Question: Anyone knows how to solve/remove this very annoying WARNING?
'''
Running "karma:unit" (karma) task
INFO [karma]: Karma v0.12.23 server started at http://localhost:8080/
INFO [launcher]: Starting browser PhantomJS
INFO [PhantomJS 1.9.7 (Windows 7)]: Connected on socket rrNTMtmcd322dIl7A9fa with id 95590782
WARN [web-server]: 404: /views/nav/offline.html
WARN [web-server]: 404: /views/scan/scan.qr.html
'''
'''
// Karma configuration
// http://karma-runner.github.io/0.12/config/configuration-file.html
// Generated on 2014-08-26 using
// generator-karma 0.8.3
module.exports = function (config) {
'use strict';
config.set({
// enable / disable watching file and executing tests whenever any file changes
autoWatch: true,
// base path, that will be used to resolve files and exclude
basePath: '../',
// testing framework to use (jasmine/mocha/qunit/...)
frameworks: ['jasmine'],
// list of files / patterns to load in the browser
files: [
'bower_components/angular/angular.js',
'bower_components/angular-mocks/angular-mocks.js',
'bower_components/angular-animate/angular-animate.js',
'bower_components/angular-cookies/angular-cookies.js',
'bower_components/angular-resource/angular-resource.js',
'bower_components/angular-route/angular-route.js',
'bower_components/angular-sanitize/angular-sanitize.js',
'bower_components/angular-touch/angular-touch.js',
'bower_components/angular-ui-router/release/angular-ui-router.js',
'bower_components/angular-local-storage/angular-local-storage.js',
'bower_components/ionic/release/js/ionic.js',
'bower_components/ionic/release/js/ionic-angular.js',
'app/scripts/**/*.js',
'test/spec/**/*.js'
],
// list of files / patterns to exclude
exclude: [],
// web server port
port: 8080,
// Start these browsers, currently available:
// - Chrome
// - ChromeCanary
// - Firefox
// - Opera
// - Safari (only Mac)
// - PhantomJS
// - IE (only Windows)
browsers: [
'PhantomJS'
],
// Which plugins to enable
plugins: [
'karma-phantomjs-launcher',
'karma-jasmine'
],
// Continuous Integration mode
// if true, it capture browsers, run tests and exit
singleRun: false,
colors: true,
// level of logging
// possible values: LOG_DISABLE || LOG_ERROR || LOG_WARN || LOG_INFO || LOG_DEBUG
logLevel: config.LOG_INFO
// Uncomment the following lines if you are using grunt's server to run the tests
// proxies: {
// '/': 'http://localhost:9000/'
// },
// URL root prevent conflicts with the site root
// urlRoot: '_karma_'
});
};
'''

'''
.config(function ($stateProvider, $urlRouterProvider) {
$stateProvider
// ACCOUNT
.state('account', {
abstract: true,
url: '/account',
templateUrl: 'index.html'
})
.state('account.main', {
url: '',
templateUrl: 'views/account/account.main.html'
})
.
.
.
// MENU
.state('menu', {
abstract: true,
url: '/menu',
templateUrl: 'views/nav/menu.html'
})
.state('menu.main', {
url: '/main',
views: {
'menuContent': {
templateUrl: 'views/dash/dash.main.html'
}
}
})
.
.
.
// OFFLINE MENU
.state('offline', {
abstract: true,
url: '/offline',
templateUrl: 'views/nav/offline.html'
})
.state('offline.product', {
url: '/product',
views: {
'menuContent': {
templateUrl: 'views/product/product.list.html'
}
}
})
.state('offline.qr', {
url: '/qr',
views: {
'menuContent': {
templateUrl: 'views/scan/scan.qr.html'
}
}
})
.state('offline.cart', {
url: '/cart',
views: {
'menuContent': {
templateUrl: 'views/cart/cart.list.html'
}
}
})
;
$urlRouterProvider.otherwise('/account');
})
'''
I have also tried this related issue:
<URL>
With no luck.
I have also tried the following:
1) Adding path to html:
'''
'app/scripts/**/*.js',
'app/views/**/*.html',
'test/spec/**/*.js'
'''
2) Create pattern:
'''
'app/scripts/**/*.js',
'test/spec/**/*.js',
{pattern: 'app/views/**', watched: false, included: false, served: true}
'''
3) Exclude the path to html files:
'''
// list of files / patterns to exclude
exclude: ['app/views/**'],
'''
But nothing works, the warning still exist. I'm assuming that this could be a bug?
I just did what Chad Robinson says, and the next warning is about missing 'index.html'.
So what I did is this:
'''
proxies: {
'/views/': '/app/views/',
'/index.html': '/app/index.html'
}
'''
But there is still warning:
'''
Microsoft Windows [Version 6.1.7601]
Copyright (c) 2009 Microsoft Corporation. All rights reserved.
C:\Grabhut.MobileApp\Grabhut>grunt
Running "newer:jshint" (newer) task
Running "newer:jshint:all" (newer) task
No newer files to process.
Running "newer:jshint:test" (newer) task
No newer files to process.
Running "clean:server" (clean) task
Cleaning .tmp...OK
Running "concurrent:test" (concurrent) task
Running "compass:dist" (compass) task
directory .tmp/styles
write .tmp/styles/icomoon.css (0.007s)
write .tmp/styles/override.css (0.055s)
Running "compass:server" (compass) task
Done, without errors.
Running "autoprefixer:dist" (autoprefixer) task
File .tmp/styles/icomoon.css created.
C:\Grabhut.MobileApp\Grabhut>grunt
Running "newer:jshint" (newer) task
Running "newer:jshint:all" (newer) task
No newer files to process.
Running "newer:jshint:test" (newer) task
No newer files to process.
Running "clean:server" (clean) task
Cleaning .tmp...OK
Running "concurrent:test" (concurrent) task
Running "compass:dist" (compass) task
directory .tmp/styles
write .tmp/styles/icomoon.css (0.007s)
write .tmp/styles/override.css (0.054s)
Running "compass:server" (compass) task
Done, without errors.
Running "autoprefixer:dist" (autoprefixer) task
File .tmp/styles/icomoon.css created.
File .tmp/styles/override.css created.
Running "connect:test" (connect) task
Started connect web server on http://localhost:9001
Running "karma:unit" (karma) task
C:\Grabhut.MobileApp\Grabhut est\karma.conf.js:73
C:\Grabhut.MobileApp\Grabhut>grunt
Running "newer:jshint" (newer) task
Running "newer:jshint:all" (newer) task
No newer files to process.
Running "newer:jshint:test" (newer) task
No newer files to process.
Running "clean:server" (clean) task
Cleaning .tmp...OK
Running "concurrent:test" (concurrent) task
Running "compass:dist" (compass) task
directory .tmp/styles
write .tmp/styles/icomoon.css (0.007s)
write .tmp/styles/override.css (0.054s)
Running "compass:server" (compass) task
Done, without errors.
Running "autoprefixer:dist" (autoprefixer) task
File .tmp/styles/icomoon.css created.
C:\Grabhut.MobileApp\Grabhut>grunt
Running "newer:jshint" (newer) task
Running "newer:jshint:all" (newer) task
No newer files to process.
Running "newer:jshint:test" (newer) task
No newer files to process.
Running "clean:server" (clean) task
Cleaning .tmp...OK
Running "concurrent:test" (concurrent) task
Running "compass:dist" (compass) task
directory .tmp/styles
write .tmp/styles/icomoon.css (0.007s)
write .tmp/styles/override.css (0.055s)
Running "compass:server" (compass) task
Done, without errors.
Running "autoprefixer:dist" (autoprefixer) task
File .tmp/styles/icomoon.css created.
File .tmp/styles/override.css created.
Running "connect:test" (connect) task
Started connect web server on http://localhost:9001
Running "karma:unit" (karma) task
INFO [karma]: Karma v0.12.23 server started at http://localhost:8080/
INFO [launcher]: Starting browser PhantomJS
INFO [PhantomJS 1.9.7 (Windows 7)]: Connected on socket PFqYQtg4gwm4psBKKJ5T with id 70053285
PhantomJS 1.9.7 (Windows 7): Executed 0 of 0 ERROR (0.001 secs / 0 secs)
Warning: Task "karma:unit" failed. Use --force to continue.
Aborted due to warnings.
Execution Time (2014-09-29 02:06:16 UTC)
concurrent:test 6.3s ####################################################################################################################### 78%
autoprefixer:dist 97ms ## 1%
connect:test 433ms ######### 5%
karma:unit 1.2s ####################### 15%
Total 8.1s
C:\Grabhut.MobileApp\Grabhut>
'''
What's wrong with Karma?
See karama config update at the bottom:
'''
// Karma configuration
// http://karma-runner.github.io/0.12/config/configuration-file.html
// Generated on 2014-08-26 using
// generator-karma 0.8.3
module.exports = function (config) {
'use strict';
config.set({
// enable / disable watching file and executing tests whenever any file changes
autoWatch: true,
// base path, that will be used to resolve files and exclude
basePath: '../',
// testing framework to use (jasmine/mocha/qunit/...)
frameworks: ['jasmine'],
// list of files / patterns to load in the browser
files: [
'bower_components/angular/angular.js',
'bower_components/angular-mocks/angular-mocks.js',
'bower_components/angular-animate/angular-animate.js',
'bower_components/angular-cookies/angular-cookies.js',
'bower_components/angular-resource/angular-resource.js',
'bower_components/angular-route/angular-route.js',
'bower_components/angular-sanitize/angular-sanitize.js',
'bower_components/angular-touch/angular-touch.js',
'bower_components/angular-ui-router/release/angular-ui-router.js',
'bower_components/angular-local-storage/angular-local-storage.js',
'bower_components/ionic/release/js/ionic.js',
'bower_components/ionic/release/js/ionic-angular.js',
'app/scripts/**/*.js',
'test/spec/**/*.js'
],
// list of files / patterns to exclude
exclude: [],
// web server port
port: 8080,
// Start these browsers, currently available:
// - Chrome
// - ChromeCanary
// - Firefox
// - Opera
// - Safari (only Mac)
// - PhantomJS
// - IE (only Windows)
browsers: [
'PhantomJS'
],
// Which plugins to enable
plugins: [
'karma-phantomjs-launcher',
'karma-jasmine'
],
// Continuous Integration mode
// if true, it capture browsers, run tests and exit
singleRun: false,
colors: true,
// level of logging
// possible values: LOG_DISABLE || LOG_ERROR || LOG_WARN || LOG_INFO || LOG_DEBUG
logLevel: config.LOG_INFO,
// Uncomment the following lines if you are using grunt's server to run the tests
proxies: {
'/views/': '/app/views/',
'/index.html': '/app/index.html'
}
// URL root prevent conflicts with the site root
// urlRoot: '_karma_'
});
};
'''
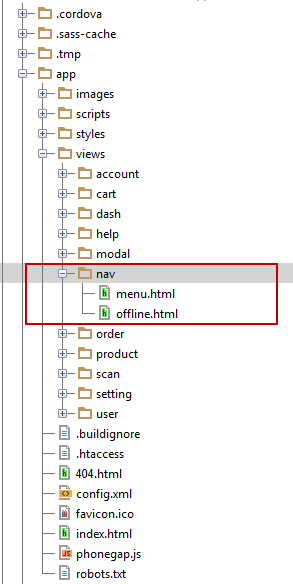
Answer: Based on your Karma config, it looks like you are running this from the root level of your project. But your application is in 'app/', and your templates are to that path... that is, you are accessing '/views/nav/offline.html', not '/app/views/nav/offline.html'. Karma doesn't know what to do with this.
Try a proxy:
'''
proxies = {
'/views/': '/app/views/'
};
'''
This will tell Karma to treat /views/* requests as though they were for /app/views/*. Alternatively, you can move your configuration for Karma down a level, into 'app/' itself. Then change the include paths and other related items to the correct URLs and the problem will go away. (This is what I do.)